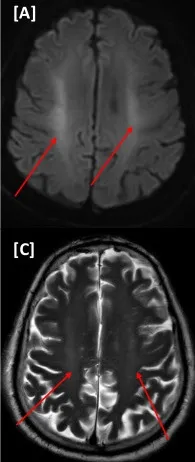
(Case VI) [A-E images] Magnetic resonance imaging of the head. Patchy rather symmetrical areas of bright signal intensities on T2WI/FLAIR involving the white matter of bilateral centra semiovale Bilateral almost symmetrical focal subcortical high frontal areas of hyperintensities foci on T2WI/FLAIR sequences.
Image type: radiology (mri)